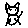
Label: cat